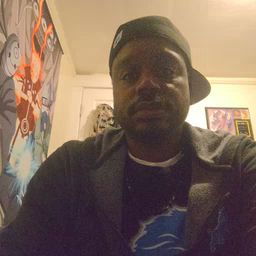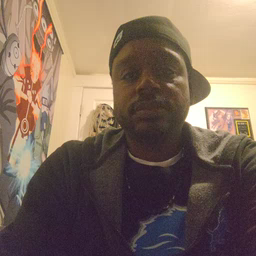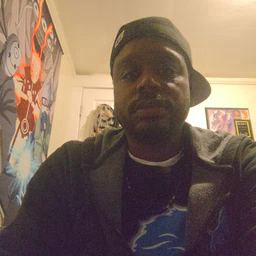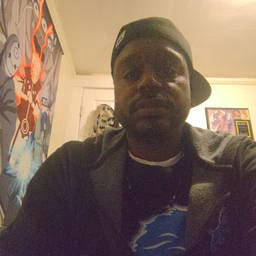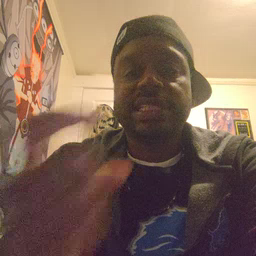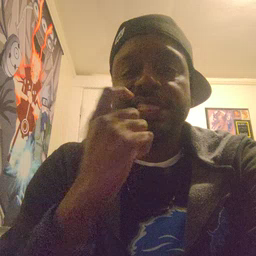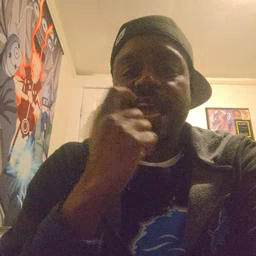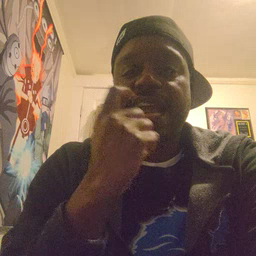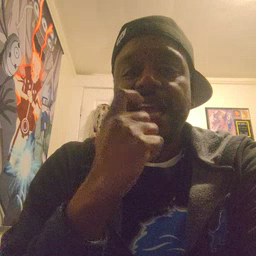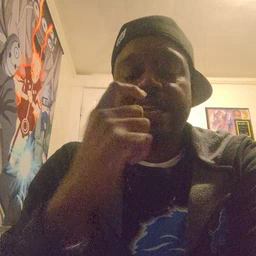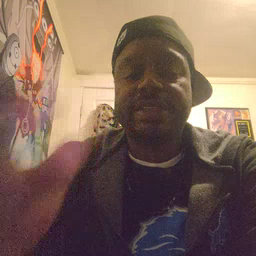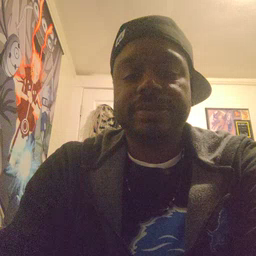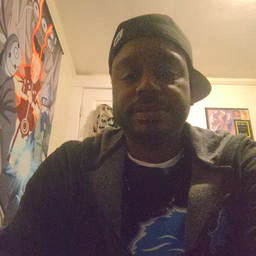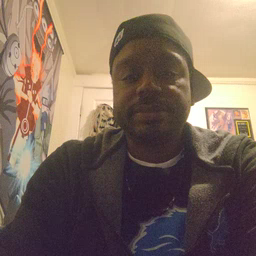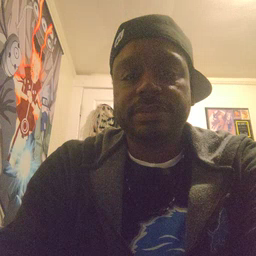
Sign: glasswindow